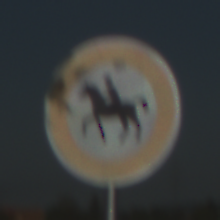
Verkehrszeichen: VerbotReiter
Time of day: MorningAfternoon
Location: Outdoor (Nature)
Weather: Clear
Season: NotSpecified
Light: Natural